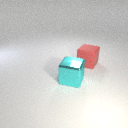
large cyan metal cube in front of large red rubber cube